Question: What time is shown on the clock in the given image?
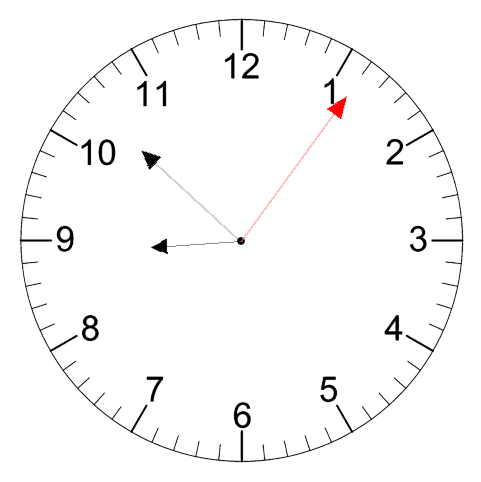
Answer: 08:52:06